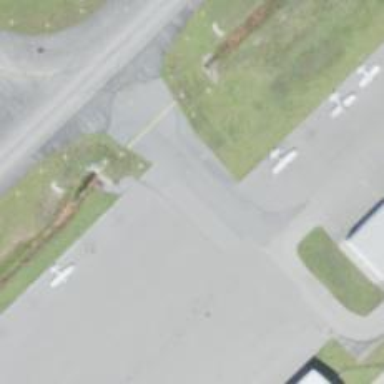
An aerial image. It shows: Image of taxiway at airport.